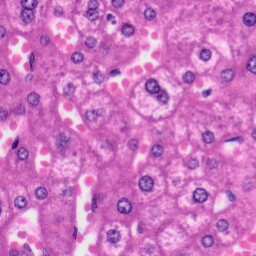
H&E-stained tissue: Liver